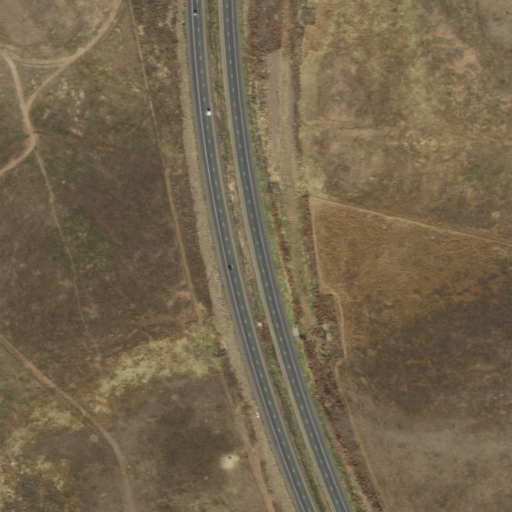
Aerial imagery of valley in Arizona named Yaeger Canyon containing shrub, open development, medium intensity development, grassland, and low intensity development